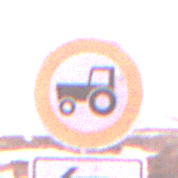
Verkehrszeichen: VerbotKraftfahrzeugeZuegeNichtSchneller25
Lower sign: RichtungsangabeDurchPfeile2
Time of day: SunriseSunset
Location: Outdoor (Urban)
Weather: PartlyCloudy
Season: NotSpecified
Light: Natural